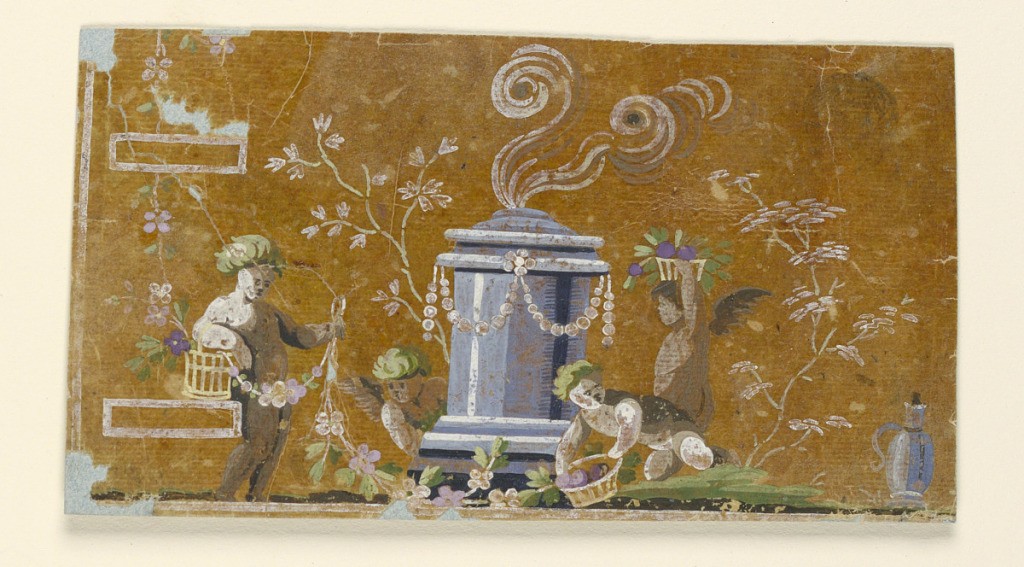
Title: Design for the Embroidery of the Left Bottom Corner of a Man's Waistcoat
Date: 1775–1790
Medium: Brush and gouache on glazed tracing paper
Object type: Drawing
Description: Rectangular corner; two buttonholes are shown. Four putti busy themselves to decorate an altar. A jar stands at the right edge.